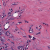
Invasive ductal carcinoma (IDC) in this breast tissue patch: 1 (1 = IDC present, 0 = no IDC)